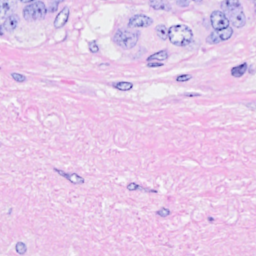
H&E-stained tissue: Breast